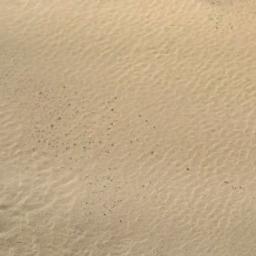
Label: desert